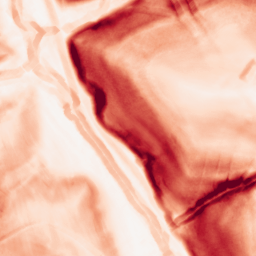
Category: morphological
Decomposition family: morphological_gradient
Decomposition parameters: size: 5
shape: diamond
Upsampling method: bilinear
Upsampling parameters: scale: 2
Upsampling scale: 2